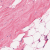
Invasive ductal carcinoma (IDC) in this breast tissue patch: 0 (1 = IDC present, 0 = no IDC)